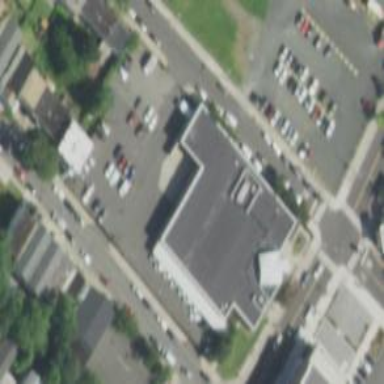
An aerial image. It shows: Building that serves as post office.